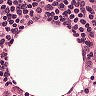
Metastatic tissue present: no